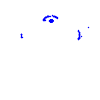
Particle: proton